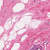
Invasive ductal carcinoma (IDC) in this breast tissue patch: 0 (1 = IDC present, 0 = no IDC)